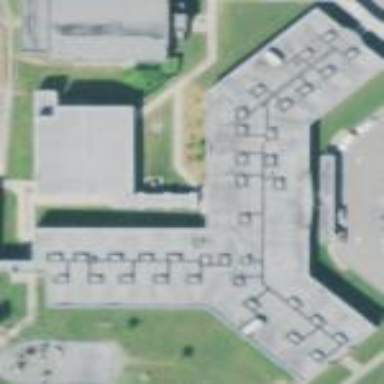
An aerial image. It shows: School building.